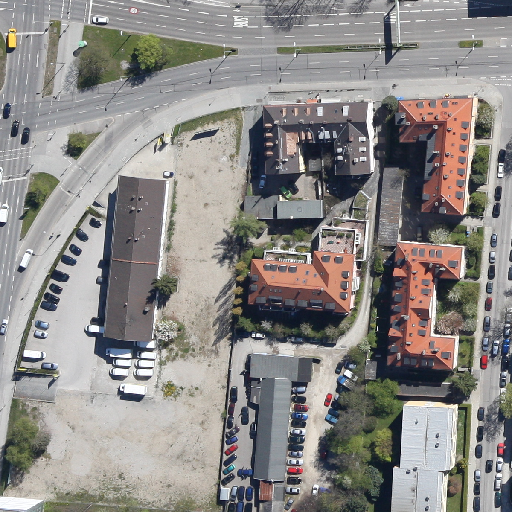
Referring expression: vehicle driving on the road